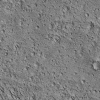
Atmospheric dust classification: not_dusty